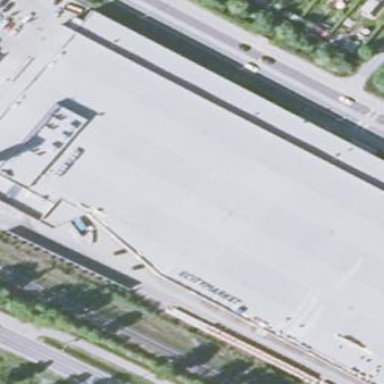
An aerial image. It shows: Supermarket located in building.